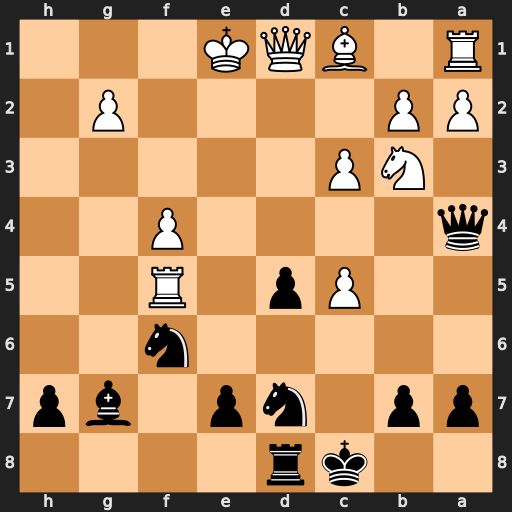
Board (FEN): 2kr4/pp1np1bp/5n2/2Pp1R2/q4P2/1NP5/PP4P1/R1BQK3
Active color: b
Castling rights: Q
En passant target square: -
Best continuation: Qe4+ Qe2 Qxf5 c6 Nb6